Question: I am attempting to create a some code that can serialize and deserialize a library of Classes into an AutoCAD drawing. This question has little to do with AutoCAD other than it being the reason why I cannot debug it by normal means. I started this project from <URL> and successfully got his code to run. However the way his code is structured, It would require me to have all of my classes inherit from his baseobject. As this clearly is a code smell, I knew I needed to create an interface instead. Below is the code that I ended up with.
This first section is the code responsible for doing the serialization into an AutoCAD drawing.
The second section is an example of a class that implements my custom serialization interface
'''
public class Commands
{
public class MyUtil
{
const int kMaxChunkSize = 127;
public ResultBuffer StreamToResBuf(MemoryStream ms, string appName)
{
ResultBuffer resBuf = new ResultBuffer(new TypedValue((int)DxfCode.ExtendedDataRegAppName, appName));
for (int i = 0; i < ms.Length; i += kMaxChunkSize)
{
int length = (int)Math.Min(ms.Length - i, kMaxChunkSize);
byte[] datachunk = new byte[length];
ms.Read(datachunk, 0, length);
resBuf.Add(new TypedValue((int)DxfCode.ExtendedDataBinaryChunk, datachunk));
}
return resBuf;
}
public MemoryStream ResBufToStream(ResultBuffer resBuf)
{
MemoryStream ms = new MemoryStream();
TypedValue[] values = resBuf.AsArray();
// Start from 1 to skip application name
for (int i = 1; i < values.Length; i++)
{
byte[] datachunk = (byte[])values[i].Value;
ms.Write(datachunk, 0, datachunk.Length);
}
ms.Position = 0;
return ms;
}
public void NewFromEntity(IClearspanSerializable objectToSave, Entity ent)
{
using (ResultBuffer resBuf = ent.GetXDataForApplication("Member"))
{
BinaryFormatter bf = new BinaryFormatter();
bf.Binder = new MyBinder();
MemoryStream ms = this.ResBufToStream(resBuf);
objectToSave.SetObjectData(bf.Deserialize(ms));
}
}
public void SaveToEntity(IClearspanSerializable objectToSave, Entity ent)
{
// Make sure application name is registered
// If we were to save the ResultBuffer to an Xrecord.Data,
// then we would not need to have a registered application name
Transaction tr = ent.Database.TransactionManager.TopTransaction;
RegAppTable regTable = (RegAppTable)tr.GetObject(ent.Database.RegAppTableId, OpenMode.ForWrite);
if (!regTable.Has("Member"))
{
RegAppTableRecord app = new RegAppTableRecord();
app.Name = "Member";
regTable.Add(app);
tr.AddNewlyCreatedDBObject(app, true);
}
BinaryFormatter bf = new BinaryFormatter();
MemoryStream ms = new MemoryStream();
bf.Serialize(ms, objectToSave);
ms.Position = 0;
ent.XData = this.StreamToResBuf(ms, "Member");;
}
}
public sealed class MyBinder : SerializationBinder
{
public override Type BindToType(string assemblyName, string typeName)
{
return Type.GetType(string.Format("{0}, {1}",
typeName, assemblyName));
}
}
[CommandMethod("SaveClassToEntityXData", CommandFlags.Modal)]
public void SaveClassToEntityXData(IClearspanSerializable objectToSerialize)
{
Database db = Application.DocumentManager.MdiActiveDocument.Database;
Editor ed = Application.DocumentManager.MdiActiveDocument.Editor;
PromptEntityResult per = ed.GetEntity("Select entity to save class to:
");
if (per.Status != PromptStatus.OK)
return;
MyUtil util = new MyUtil();
// Save it to the document
using (Transaction tr = db.TransactionManager.StartTransaction())
{
Entity ent = (Entity)tr.GetObject(per.ObjectId, OpenMode.ForWrite);
util.SaveToEntity(objectToSerialize, ent);
tr.Commit();
}
// Write some info about the results
//ed.WriteMessage("Content of MyClass we serialized:
{0}
", mc.ToString());
}
[CommandMethod("GetClassFromEntityXData", CommandFlags.Modal)]
public void GetClassFromEntityXData(IClearspanSerializable objectToRestore)
{
Database db = Application.DocumentManager.MdiActiveDocument.Database;
Editor ed = Application.DocumentManager.MdiActiveDocument.Editor;
MyUtil util = new MyUtil();
PromptEntityResult per = ed.GetEntity("Select entity to get class from:
");
if (per.Status != PromptStatus.OK)
return;
// Get back the class
using (Transaction tr = db.TransactionManager.StartTransaction())
{
Entity ent = (Entity)tr.GetObject(per.ObjectId, OpenMode.ForRead);
util.NewFromEntity(objectToRestore, ent);
tr.Commit();
}
}
}
'''
Here is a dummy class I am attempting to test with:
'''
[Serializable]
public class MattMember: IClearspanSerializable
{
public string Name;
List<int> MattsInts;
public MattMember(string passedName, List<int> passedInts)
{
Name = passedName;
MattsInts = passedInts;
}
[SecurityPermission(SecurityAction.LinkDemand, Flags = SecurityPermissionFlag.SerializationFormatter)]
public void GetObjectData(SerializationInfo info, StreamingContext context)
{
info.AddValue("Name", Name);
info.AddValue("MattsInts", MattsInts);
}
[SecurityPermission(SecurityAction.LinkDemand, Flags = SecurityPermissionFlag.SerializationFormatter)]
public void SetObjectData(SerializationInfo info, StreamingContext context)
{
if (info == null)
{
throw new System.ArgumentNullException("info");
}
Name = (string)info.GetValue("Name", typeof(string));
MattsInts = (List<int>)info.GetValue("MattsInts", typeof(List<int>));
}
void IClearspanSerializable.SetObjectData(object objectInDisguise)
{
if (objectInDisguise == null)
{
throw new System.ArgumentNullException("info");
}
MattMember objectToCopy = (MattMember)objectInDisguise;
Name = objectToCopy.Name;
MattsInts = objectToCopy.MattsInts;
}
}
'''
and here is the interface:
'''
public interface IClearspanSerializable
{
void GetObjectData(SerializationInfo info, StreamingContext context);
void SetObjectData(object objectInDisguise);
}
'''
When I attempt to run the code inside AutoCAD, All I get is this error. Which leads me to believe there is a simple bug in my initialization of my classes. Non of my breakpoints get hit.

How should I debug this? and where have I screwed up my initialization?
[EDIT]-Here is what is in the "Details":
'''
******************************************************************************
Application does not support just-in-time (JIT)
debugging. See the end of this message for details.
************** Exception Text **************
System.ArgumentException: Cannot bind to the target method because its signature or security transparency is not compatible with that of the delegate type.
at System.Delegate.CreateDelegate(Type type, Object firstArgument, MethodInfo method, Boolean throwOnBindFailure)
at System.Delegate.CreateDelegate(Type type, Object firstArgument, MethodInfo method)
at Autodesk.AutoCAD.Runtime.CommandClass.InvokeWorker(MethodInfo mi, Object commandObject, Boolean bLispFunction)
at Autodesk.AutoCAD.Runtime.CommandClass.InvokeWorkerWithExceptionFilter(MethodInfo mi, Object commandObject, Boolean bLispFunction)
at Autodesk.AutoCAD.Runtime.PerDocumentCommandClass.Invoke(MethodInfo mi, Boolean bLispFunction)
at Autodesk.AutoCAD.Runtime.CommandClass.CommandThunk.Invoke()
************** Loaded Assemblies **************
mscorlib
Assembly Version: 4.0.0.0
Win32 Version: 4.0.30319.18444 built by: FX451RTMGDR
CodeBase: file:///C:/Windows/Microsoft.NET/Framework/v4.0.30319/mscorlib.dll
----------------------------------------
Acdbmgd
Assembly Version: 20.0.0.0
Win32 Version: 20.0.51.0.0
CodeBase: file:///C:/Program%20Files/Autodesk/AutoCAD%202015/AcdbMgd.DLL
----------------------------------------
adui20
Assembly Version: 0.0.0.0
Win32 Version: 20.0.51.0.0
CodeBase: file:///C:/Program%20Files/Autodesk/AutoCAD%202015/adui20.DLL
----------------------------------------
AdUiPalettes
Assembly Version: 20.0.0.0
Win32 Version: 20.0.51.0.0
CodeBase: file:///C:/Program%20Files/Autodesk/AutoCAD%202015/AdUiPalettes.DLL
----------------------------------------
WindowsBase
Assembly Version: 4.0.0.0
Win32 Version: 4.0.30319.18408 built by: FX451RTMGREL
CodeBase: file:///C:/Windows/Microsoft.Net/assembly/GAC_MSIL/WindowsBase/v4.0_4.0.0.0__31bf3856ad364e35/WindowsBase.dll
----------------------------------------
System
Assembly Version: 4.0.0.0
Win32 Version: 4.0.30319.18408 built by: FX451RTMGREL
CodeBase: file:///C:/Windows/Microsoft.Net/assembly/GAC_MSIL/System/v4.0_4.0.0.0__b77a5c561934e089/System.dll
----------------------------------------
PresentationFramework
Assembly Version: 4.0.0.0
Win32 Version: 4.0.30319.18408
CodeBase: file:///C:/Windows/Microsoft.Net/assembly/GAC_MSIL/PresentationFramework/v4.0_4.0.0.0__31bf3856ad364e35/PresentationFramework.dll
----------------------------------------
PresentationCore
Assembly Version: 4.0.0.0
Win32 Version: 4.0.30319.18408 built by: FX451RTMGREL
CodeBase: file:///C:/Windows/Microsoft.Net/assembly/GAC_32/PresentationCore/v4.0_4.0.0.0__31bf3856ad364e35/PresentationCore.dll
----------------------------------------
System.Xaml
Assembly Version: 4.0.0.0
Win32 Version: 4.0.30319.18408 built by: FX451RTMGREL
CodeBase: file:///C:/Windows/Microsoft.Net/assembly/GAC_MSIL/System.Xaml/v4.0_4.0.0.0__b77a5c561934e089/System.Xaml.dll
----------------------------------------
System.Configuration
Assembly Version: 4.0.0.0
Win32 Version: 4.0.30319.18408 built by: FX451RTMGREL
CodeBase: file:///C:/Windows/Microsoft.Net/assembly/GAC_MSIL/System.Configuration/v4.0_4.0.0.0__b03f5f7f11d50a3a/System.Configuration.dll
----------------------------------------
System.Xml
Assembly Version: 4.0.0.0
Win32 Version: 4.0.30319.18408 built by: FX451RTMGREL
CodeBase: file:///C:/Windows/Microsoft.Net/assembly/GAC_MSIL/System.Xml/v4.0_4.0.0.0__b77a5c561934e089/System.Xml.dll
----------------------------------------
AdApplicationFrame
Assembly Version: 0.0.0.0
Win32 Version: 5.2.8.100
CodeBase: file:///C:/Program%20Files/Autodesk/AutoCAD%202015/AdApplicationFrame.DLL
----------------------------------------
AdWindows
Assembly Version: 5.2.10.200
Win32 Version: 5.2.10.200
CodeBase: file:///C:/Program%20Files/Autodesk/AutoCAD%202015/AdWindows.DLL
----------------------------------------
PresentationFramework.Classic
Assembly Version: 4.0.0.0
Win32 Version: 4.0.30319.18408 built by: FX451RTMGREL
CodeBase: file:///C:/Windows/Microsoft.Net/assembly/GAC_MSIL/PresentationFramework.classic/v4.0_4.0.0.0__31bf3856ad364e35/PresentationFramework.classic.dll
----------------------------------------
System.Drawing
Assembly Version: 4.0.0.0
Win32 Version: 4.0.30319.18408 built by: FX451RTMGREL
CodeBase: file:///C:/Windows/Microsoft.Net/assembly/GAC_MSIL/System.Drawing/v4.0_4.0.0.0__b03f5f7f11d50a3a/System.Drawing.dll
----------------------------------------
accoremgd
Assembly Version: 20.0.0.0
Win32 Version: 20.0.51.0.0
CodeBase: file:///C:/Program%20Files/Autodesk/AutoCAD%202015/accoremgd.DLL
----------------------------------------
System.Core
Assembly Version: 4.0.0.0
Win32 Version: 4.0.30319.18408 built by: FX451RTMGREL
CodeBase: file:///C:/Windows/Microsoft.Net/assembly/GAC_MSIL/System.Core/v4.0_4.0.0.0__b77a5c561934e089/System.Core.dll
----------------------------------------
Acmgd
Assembly Version: 20.0.0.0
Win32 Version: 20.0.51.0.0
CodeBase: file:///C:/Program%20Files/Autodesk/AutoCAD%202015/Acmgd.DLL
----------------------------------------
AcWindows
Assembly Version: 20.0.0.0
Win32 Version: 20.0.51.0.0
CodeBase: file:///C:/Program%20Files/Autodesk/AutoCAD%202015/AcWindows.DLL
----------------------------------------
AcWindows.resources
Assembly Version: 0.0.0.0
Win32 Version: 20.0.51.0.0
CodeBase: file:///C:/Program%20Files/Autodesk/AutoCAD%202015/en-US/AcWindows.resources.DLL
----------------------------------------
AcCui
Assembly Version: 20.0.0.0
Win32 Version: 20.0.51.0.0
CodeBase: file:///C:/Program%20Files/Autodesk/AutoCAD%202015/AcCui.DLL
----------------------------------------
PresentationFramework-SystemXml
Assembly Version: 4.0.0.0
Win32 Version: 4.0.30319.18408
CodeBase: file:///C:/Windows/Microsoft.Net/assembly/GAC_MSIL/PresentationFramework-SystemXml/v4.0_4.0.0.0__b77a5c561934e089/PresentationFramework-SystemXml.dll
----------------------------------------
PresentationFramework.Aero
Assembly Version: 4.0.0.0
Win32 Version: 4.0.30319.18408 built by: FX451RTMGREL
CodeBase: file:///C:/Windows/Microsoft.Net/assembly/GAC_MSIL/PresentationFramework.Aero/v4.0_4.0.0.0__31bf3856ad364e35/PresentationFramework.Aero.dll
----------------------------------------
WindowsFormsIntegration
Assembly Version: 4.0.0.0
Win32 Version: 4.0.30319.18408 built by: FX451RTMGREL
CodeBase: file:///C:/Windows/Microsoft.Net/assembly/GAC_MSIL/WindowsFormsIntegration/v4.0_4.0.0.0__31bf3856ad364e35/WindowsFormsIntegration.dll
----------------------------------------
System.Windows.Forms
Assembly Version: 4.0.0.0
Win32 Version: 4.0.30319.18408 built by: FX451RTMGREL
CodeBase: file:///C:/Windows/Microsoft.Net/assembly/GAC_MSIL/System.Windows.Forms/v4.0_4.0.0.0__b77a5c561934e089/System.Windows.Forms.dll
----------------------------------------
PresentationUI
Assembly Version: 4.0.0.0
Win32 Version: 4.0.30319.18408 built by: FX451RTMGREL
CodeBase: file:///C:/Windows/Microsoft.Net/assembly/GAC_MSIL/PresentationUI/v4.0_4.0.0.0__31bf3856ad364e35/PresentationUI.dll
----------------------------------------
System.Xml.Linq
Assembly Version: 4.0.0.0
Win32 Version: 4.0.30319.18408 built by: FX451RTMGREL
CodeBase: file:///C:/Windows/Microsoft.Net/assembly/GAC_MSIL/System.Xml.Linq/v4.0_4.0.0.0__b77a5c561934e089/System.Xml.Linq.dll
----------------------------------------
PresentationFramework-SystemXmlLinq
Assembly Version: 4.0.0.0
Win32 Version: 4.0.30319.18408
CodeBase: file:///C:/Windows/Microsoft.Net/assembly/GAC_MSIL/PresentationFramework-SystemXmlLinq/v4.0_4.0.0.0__b77a5c561934e089/PresentationFramework-SystemXmlLinq.dll
----------------------------------------
FeaturedAppsPlugin
Assembly Version: 20.0.0.0
Win32 Version: 20.0.46.0.0
CodeBase: file:///C:/ProgramData/Autodesk/ApplicationPlugins/Autodesk%20FeaturedApps.bundle/Contents/Windows/2015/Win32/FeaturedAppsPlugin.dll
----------------------------------------
UIAutomationTypes
Assembly Version: 4.0.0.0
Win32 Version: 4.0.30319.18408 built by: FX451RTMGREL
CodeBase: file:///C:/Windows/Microsoft.Net/assembly/GAC_MSIL/UIAutomationTypes/v4.0_4.0.0.0__31bf3856ad364e35/UIAutomationTypes.dll
----------------------------------------
PresentationFramework-SystemCore
Assembly Version: 4.0.0.0
Win32 Version: 4.0.30319.18408
CodeBase: file:///C:/Windows/Microsoft.Net/assembly/GAC_MSIL/PresentationFramework-SystemCore/v4.0_4.0.0.0__b77a5c561934e089/PresentationFramework-SystemCore.dll
----------------------------------------
Anonymously Hosted DynamicMethods Assembly
Assembly Version: 0.0.0.0
Win32 Version: 4.0.30319.18444 built by: FX451RTMGDR
CodeBase: file:///C:/Windows/Microsoft.Net/assembly/GAC_32/mscorlib/v4.0_4.0.0.0__b77a5c561934e089/mscorlib.dll
----------------------------------------
AcLayer
Assembly Version: 20.0.0.0
Win32 Version: 20.0.51.0.0
CodeBase: file:///C:/Program%20Files/Autodesk/AutoCAD%202015/AcLayer.DLL
----------------------------------------
AcLayer.resources
Assembly Version: 0.0.0.0
Win32 Version: 20.0.51.0.0
CodeBase: file:///C:/Program%20Files/Autodesk/AutoCAD%202015/en-US/AcLayer.resources.DLL
----------------------------------------
AcAeNet.resources
Assembly Version: 0.0.0.0
Win32 Version: 20.0.51.0.0
CodeBase: file:///C:/Program%20Files/Autodesk/AutoCAD%202015/en-US/AcAeNet.resources.DLL
----------------------------------------
AcCloudRender.resources
Assembly Version: 0.0.0.0
Win32 Version: 20.0.51.0.0
CodeBase: file:///C:/Program%20Files/Autodesk/AutoCAD%202015/en-US/AcCloudRender.resources.DLL
----------------------------------------
AcCustomize.resources
Assembly Version: 0.0.0.0
Win32 Version: 20.0.51.0.0
CodeBase: file:///C:/Program%20Files/Autodesk/AutoCAD%202015/en-US/AcCustomize.resources.DLL
----------------------------------------
AcDxWizard.resources
Assembly Version: 0.0.0.0
Win32 Version: 20.0.51.0.0
CodeBase: file:///C:/Program%20Files/Autodesk/AutoCAD%202015/en-US/AcDxWizard.resources.DLL
----------------------------------------
AcExportLayoutUI.resources
Assembly Version: 0.0.0.0
Win32 Version: 20.0.51.0.0
CodeBase: file:///C:/Program%20Files/Autodesk/AutoCAD%202015/en-US/AcExportLayoutUI.resources.DLL
----------------------------------------
AcInterfere.resources
Assembly Version: 0.0.0.0
Win32 Version: 20.0.51.0.0
CodeBase: file:///C:/Program%20Files/Autodesk/AutoCAD%202015/en-US/AcInterfere.resources.DLL
----------------------------------------
AcLayerTools.resources
Assembly Version: 0.0.0.0
Win32 Version: 20.0.51.0.0
CodeBase: file:///C:/Program%20Files/Autodesk/AutoCAD%202015/en-US/AcLayerTools.resources.DLL
----------------------------------------
AcMrUi.resources
Assembly Version: 0.0.0.0
Win32 Version: 20.0.51.0.0
CodeBase: file:///C:/Program%20Files/Autodesk/AutoCAD%202015/en-US/AcMrUi.resources.DLL
----------------------------------------
AcMultiLineUi.resources
Assembly Version: 0.0.0.0
Win32 Version: 20.0.51.0.0
CodeBase: file:///C:/Program%20Files/Autodesk/AutoCAD%202015/en-US/AcMultiLineUi.resources.DLL
----------------------------------------
AcRecoverAll.resources
Assembly Version: 0.0.0.0
Win32 Version: 20.0.51.0.0
CodeBase: file:///C:/Program%20Files/Autodesk/AutoCAD%202015/en-US/AcRecoverAll.resources.DLL
----------------------------------------
AcScaleList.resources
Assembly Version: 0.0.0.0
Win32 Version: 20.0.51.0.0
CodeBase: file:///C:/Program%20Files/Autodesk/AutoCAD%202015/en-US/AcScaleList.resources.DLL
----------------------------------------
AcUnderlay.resources
Assembly Version: 0.0.0.0
Win32 Version: 20.0.51.0.0
CodeBase: file:///C:/Program%20Files/Autodesk/AutoCAD%202015/en-US/AcUnderlay.resources.DLL
----------------------------------------
AcViewTransitionsUi.resources
Assembly Version: 0.0.0.0
Win32 Version: 20.0.51.0.0
CodeBase: file:///C:/Program%20Files/Autodesk/AutoCAD%202015/en-US/AcViewTransitionsUi.resources.DLL
----------------------------------------
AdskConnectionPointMgd.resources
Assembly Version: 0.0.0.0
Win32 Version: 20.0.51.0.0
CodeBase: file:///C:/Program%20Files/Autodesk/AutoCAD%202015/en-US/AdskConnectionPointMgd.resources.DLL
----------------------------------------
AcCalcUi.resources
Assembly Version: 0.0.0.0
Win32 Version: 20.0.51.0.0
CodeBase: file:///C:/Program%20Files/Autodesk/AutoCAD%202015/en-US/AcCalcUi.resources.DLL
----------------------------------------
AcLivePreviewContext
Assembly Version: 0.0.0.0
Win32 Version: 20.0.51.0.0
CodeBase: file:///C:/Program%20Files/Autodesk/AutoCAD%202015/AcWindows.dll
----------------------------------------
AcDialogToolTips
Assembly Version: 20.0.0.0
Win32 Version: 20.0.51.0.0
CodeBase: file:///C:/Program%20Files/Autodesk/AutoCAD%202015/AcDialogToolTips.DLL
----------------------------------------
AcDialogToolTips.resources
Assembly Version: 0.0.0.0
Win32 Version: 20.0.51.0.0
CodeBase: file:///C:/Program%20Files/Autodesk/AutoCAD%202015/en-US/AcDialogToolTips.resources.DLL
----------------------------------------
Write To Block
Assembly Version: 1.0.5276.26438
Win32 Version: 1.0.0.0
CodeBase: file:///C:/Users/Administrator/Documents/Clearspan/AutoCAD%20Projects/Write%20To%20Block/Write%20To%20Block/bin/Debug/Write%20To%20Block.dll
----------------------------------------
************** JIT Debugging **************
Application does not support Windows Forms just-in-time (JIT)
debugging. Contact the application author for more
information.
'''
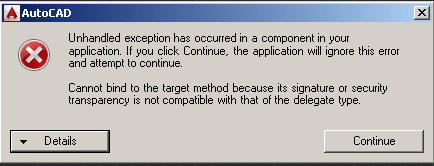
Answer: > System.ArgumentException: Cannot bind to the target method because its
signature or security transparency is not compatible with that of the
delegate type.
My understanding is that your interface's "GetObjectData" method conflicts with the ISerializable one, somewhere in the BinnaryFormatter kitchen.
Just refactor all the conversion function (StreamToResBuf, ResBufToStream...) in your MyUtil and you should be able to serialize/deserialize marked with the [Serializable] attribute.
Your dummy class should look like this (collection and primitive types are auto-serialized, implement ISerializable only when needed) :
'''
[Serializable]
public class MattMember
{
public string Name;
List<int> MattsInts;
}
'''
The NewFromEntity method (avoid any unnecessary cast here) :
'''
public object NewFromEntity(Entity ent)
{
using (ResultBuffer resBuf = ent.GetXDataForApplication("Member"))
{
BinaryFormatter bf = new BinaryFormatter();
bf.Binder = new MyBinder();
MemoryStream ms = this.ResBufToStream(resBuf);
return bf.Deserialize(ms);
}
}
'''
and finally your command :
'''
[CommandMethod("GetClassFromEntityXData", CommandFlags.Modal)]
//Updated return type here but don't know if it is correct with AutoCAD
public object GetClassFromEntityXData()
{
Database db = Application.DocumentManager.MdiActiveDocument.Database;
Editor ed = Application.DocumentManager.MdiActiveDocument.Editor;
object objectToRestore;
MyUtil util = new MyUtil();
PromptEntityResult per = ed.GetEntity("Select entity to get class from:
");
if (per.Status != PromptStatus.OK)
return;
// Get back the class
using (Transaction tr = db.TransactionManager.StartTransaction())
{
Entity ent = (Entity)tr.GetObject(per.ObjectId, OpenMode.ForRead);
//Cast to your IClearspan interface here, or use Reflection
// to determine deserialized object's Type
objectToRestore = util.NewFromEntity(ent);
tr.Commit();
}
return objectToRestore;
}
'''